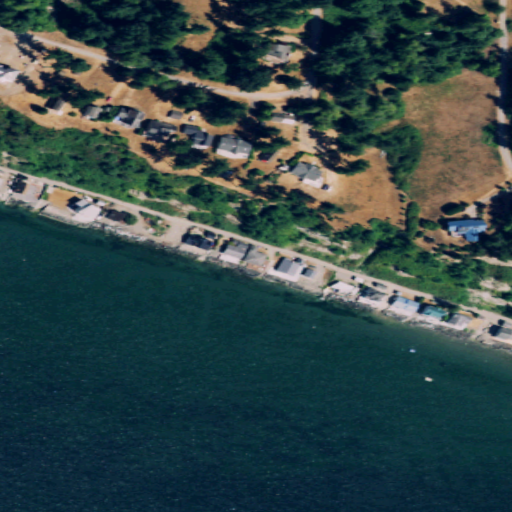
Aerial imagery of cliff(s) in Washington named White Bluff containing open water, pasture, low intensity development, barren land, mixed forest, shrub, deciduous forest, open development, grassland, and medium intensity development